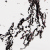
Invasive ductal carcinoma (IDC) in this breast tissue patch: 0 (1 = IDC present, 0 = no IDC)